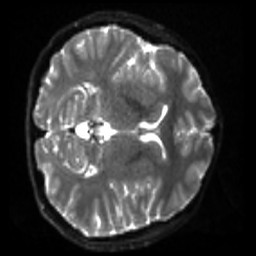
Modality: sbref
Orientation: axial
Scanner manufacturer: siemens
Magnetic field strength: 3 T
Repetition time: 4 s
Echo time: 0.0594 s